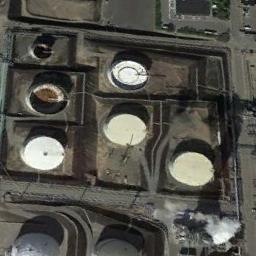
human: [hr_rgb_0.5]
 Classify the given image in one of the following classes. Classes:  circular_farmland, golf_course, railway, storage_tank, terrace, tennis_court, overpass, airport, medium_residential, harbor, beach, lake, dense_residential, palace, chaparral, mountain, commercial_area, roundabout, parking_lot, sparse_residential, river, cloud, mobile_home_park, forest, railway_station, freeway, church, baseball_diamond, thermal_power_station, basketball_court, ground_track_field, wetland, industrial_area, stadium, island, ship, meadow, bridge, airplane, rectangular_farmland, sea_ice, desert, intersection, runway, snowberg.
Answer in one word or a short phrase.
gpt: storage_tank